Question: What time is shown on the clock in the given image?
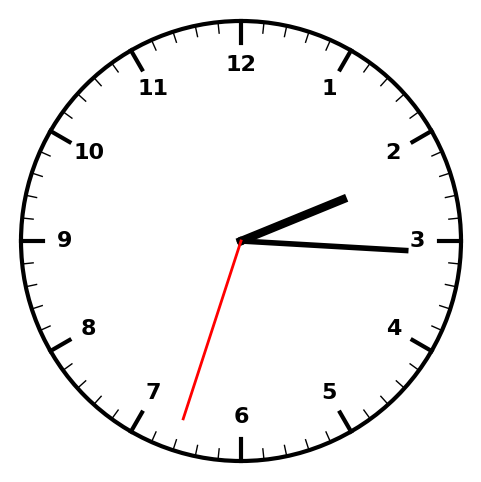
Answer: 02:15:33